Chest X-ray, AP view. Patient: 53 years old, sex M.
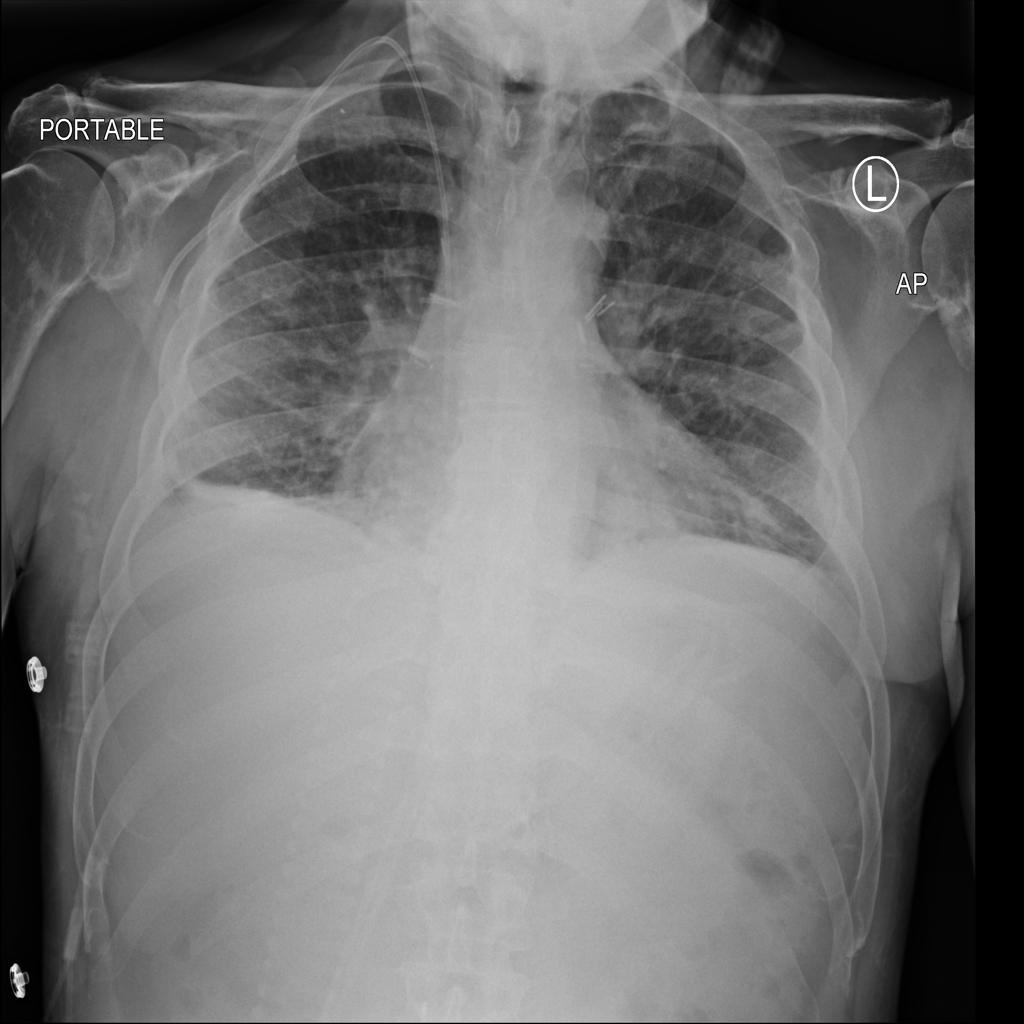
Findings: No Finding